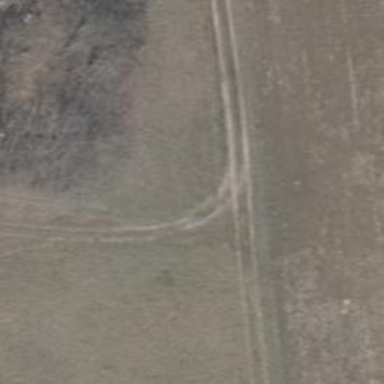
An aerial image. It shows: Track with ground surface graded as grade3.